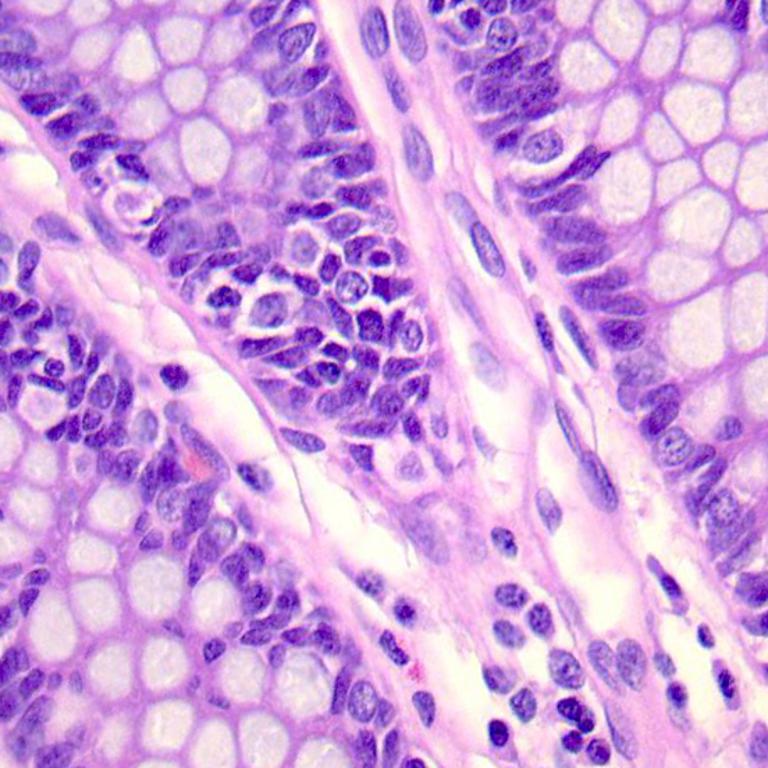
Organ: colon
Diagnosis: benign